Question: I can't access the definition using ctrl+click. Even when I try using click+Go to definition it says no definition found.
Here I was trying to go to the main Statefulguard file by pressing F12
'''
use Illuminate\Contracts\Auth\StatefulGuard;
public function __construct(StatefulGuard $guard)
{
$this->guard = $guard;
}
'''

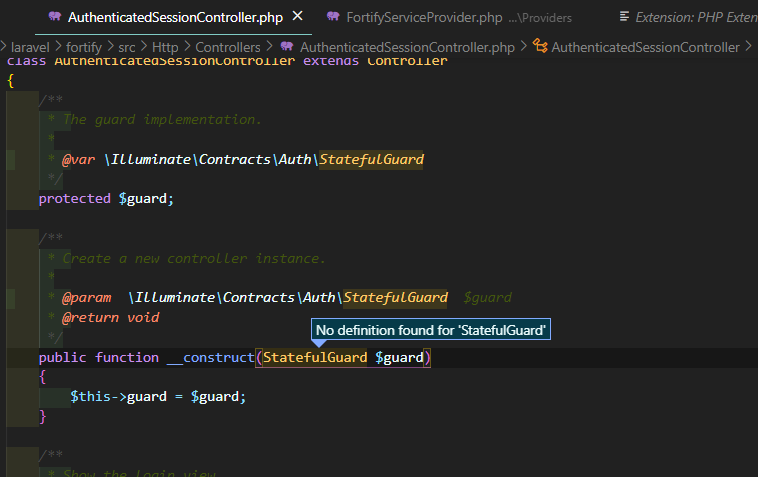
Answer: There's a composer package designed to generate files that work in conjunction with an IDE plugin to help with definition-tracking for Laravel abstractions.
<URL>